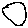
Label: circle